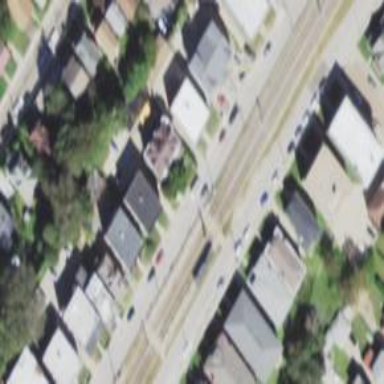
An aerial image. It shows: Railway crossing.